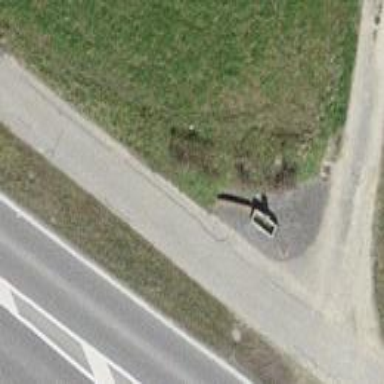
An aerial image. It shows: Brown bench.